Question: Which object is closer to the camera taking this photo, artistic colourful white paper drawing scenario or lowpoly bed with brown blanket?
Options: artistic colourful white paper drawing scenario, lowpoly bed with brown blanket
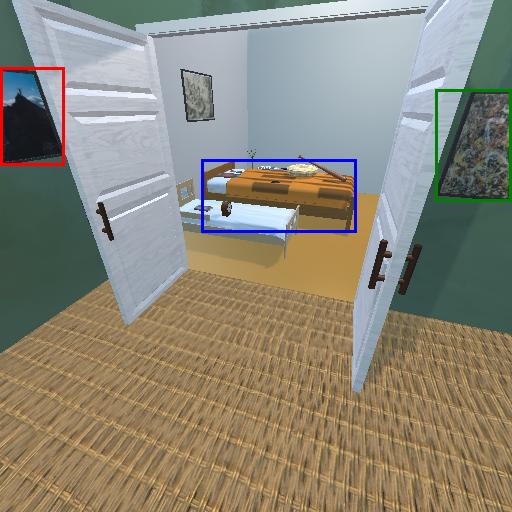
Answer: artistic colourful white paper drawing scenario